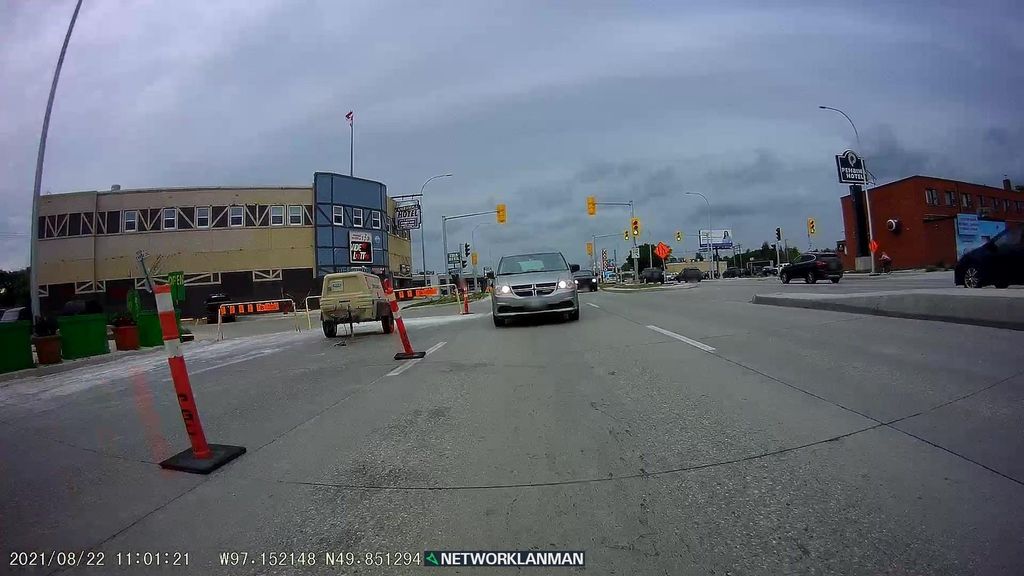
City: winnipeg